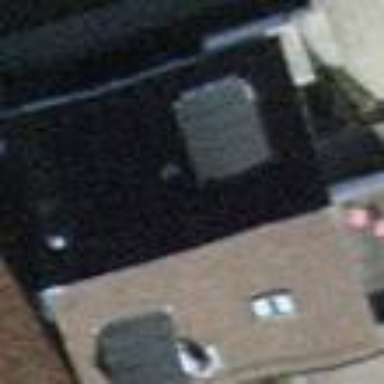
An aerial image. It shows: Detached building.